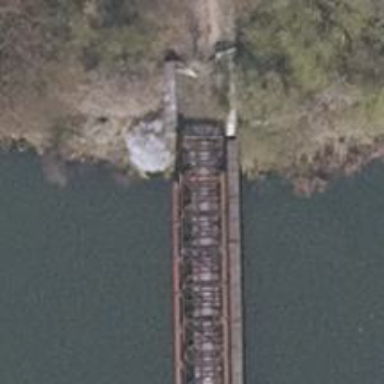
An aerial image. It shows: Abandoned railway bridge with historic significance.